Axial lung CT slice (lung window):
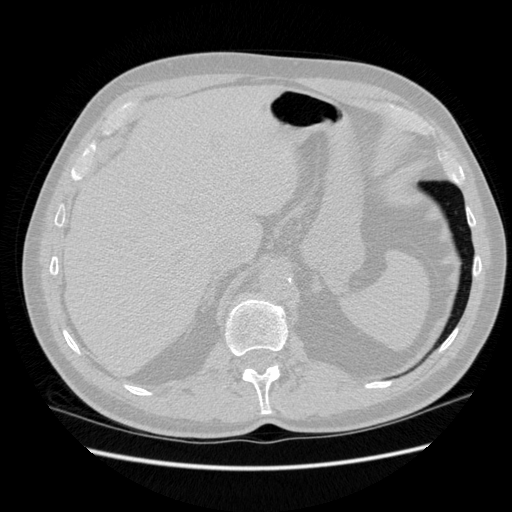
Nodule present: no